Question: I deleted my original launchImage image set.
Then went to "App Icons and Launch Images" in the project section of Xcode.
I de-selected "Launch Image Source" and then reselected it. I get the "Migrate launch images to an asset catalog". I choose an asset catalog and "Migrate" and then a launchImage image set opens up.
I add my files, but then I get a red compile warning.
I checked the Plist - no launchimage in there at all.
Previously, I got yellow warnings about Ambiguous content and the files being the wrong sizes - I check and rechecked - they were the right sizes!
How do I fix?
EDIT: I found this in my files. Do I just trash the selected folder?

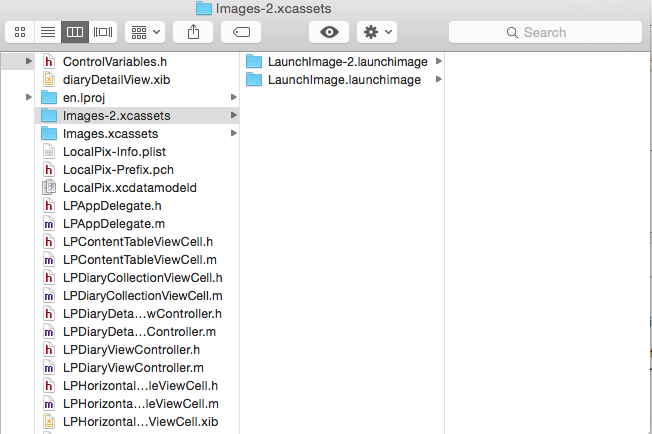
Answer: Go to the project explorer and select the project. Click "Build Phases". At the bottom there's a section called "Copy Bundle Resources." I suspect you'll find two images.xcassets files there and, if so, remove one by highlighting and clicking the minus icon (there are legitimate reasons to have two, or more, but you'd have purposefully done that so it's outside the scope of this answer). On the remaining one add your images to the LaunchImage.
Your reason for adding two isn't clear so I'll add that if you are using multiple targets you can have different images.xcassets files for each target (xcode adds multiples by default). However, if most assets are the same and you don't want to manage multiples, you can use the same in all targets and write add a script to build phases to copy the different assets, like the launch image, over at compile time. This is also done in build phases: add a phase that runs a script then a copy (cp) line to copy images. Needless to say you should do this with very few assets: I use it for launch images and app icons.
Edited to add: there's a new scheme where launch images are in storyboards and/or xib's. I'm assuming that you're not using it because you said you were using the older launch images but, if you are, then just put your launch image in the storyboard/xib launch image file.